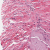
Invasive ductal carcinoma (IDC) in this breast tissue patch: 0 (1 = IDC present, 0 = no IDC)